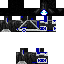
A male human skin with dark skin, wearing brown long hair dressed in a blue hoodie and black pants, featuring a closed mouth.